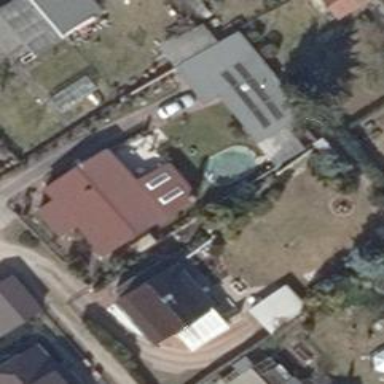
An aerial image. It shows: Detached building with gabled roof.